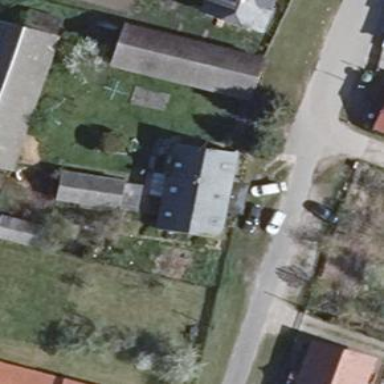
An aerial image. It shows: House with multiple building parts.